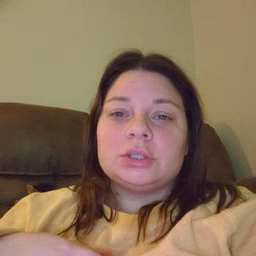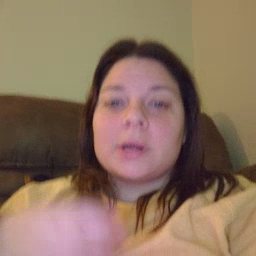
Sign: garbage